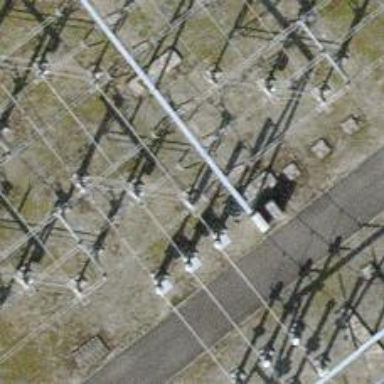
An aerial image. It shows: Power line carrying busbar.